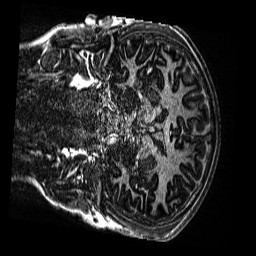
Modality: MP2RAGE
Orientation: coronal
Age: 12
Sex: male
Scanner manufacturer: siemens
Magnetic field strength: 3 T
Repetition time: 4 s
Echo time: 0.00299 s